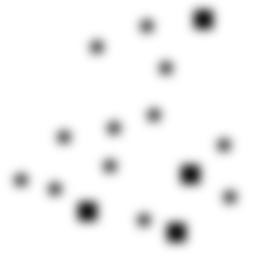
Squares: 4
Triangles: 0
Stars: 12
Total shapes: 16